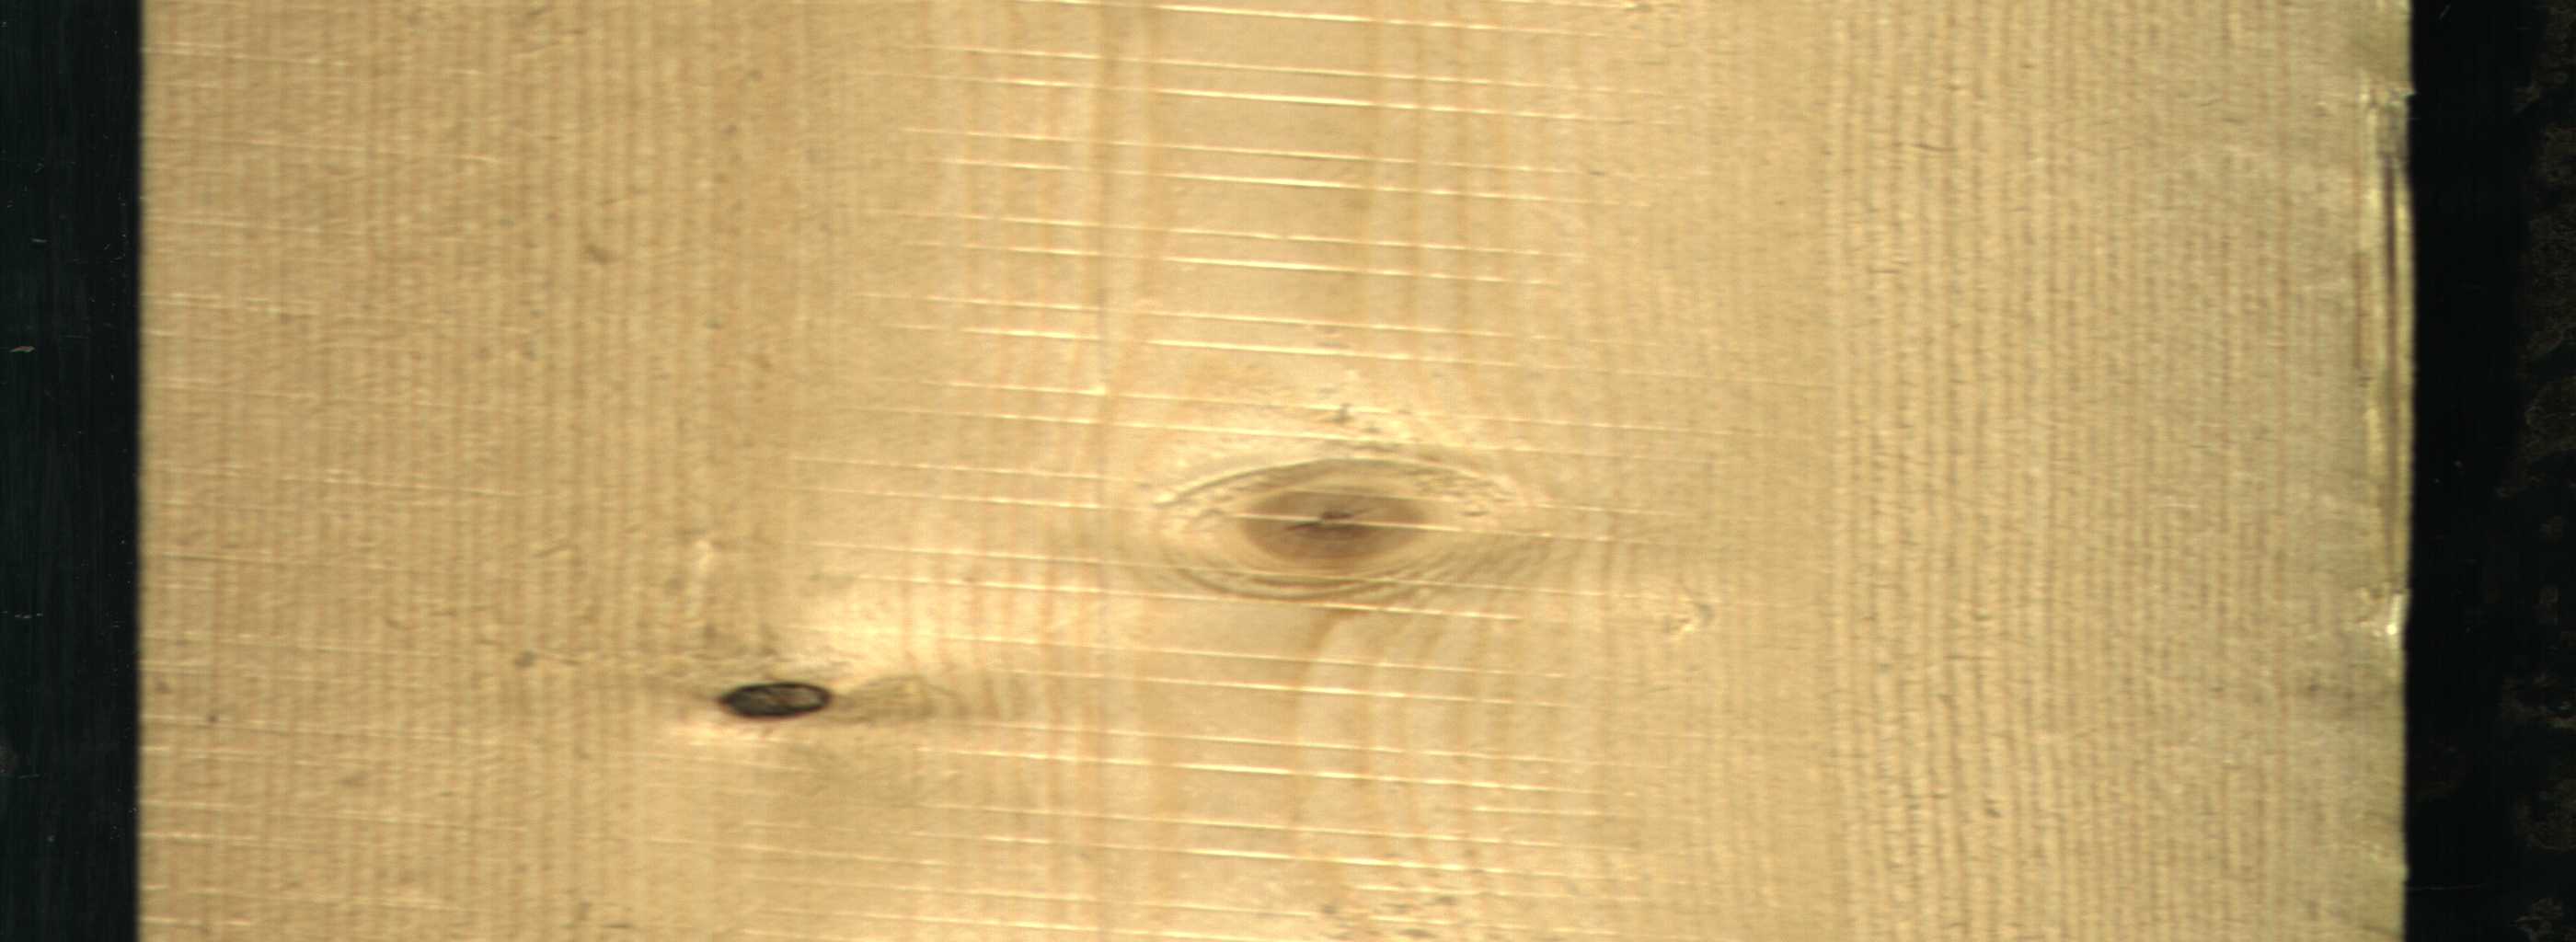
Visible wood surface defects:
Dead_Knot
Live_Knot